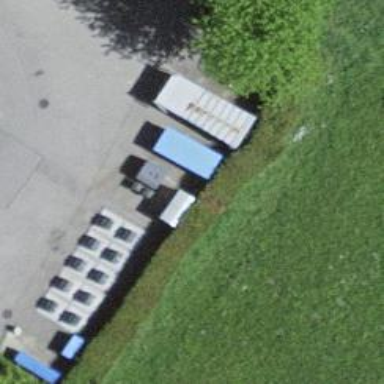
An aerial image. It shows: Recycling container in the area designated for recycling.